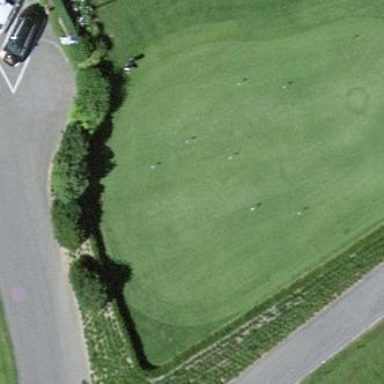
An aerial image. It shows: Picturesque green golfing area with grass land use.